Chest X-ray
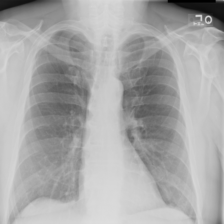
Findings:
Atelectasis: negative
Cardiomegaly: negative
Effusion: negative
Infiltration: negative
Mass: negative
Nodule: negative
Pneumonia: negative
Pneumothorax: negative
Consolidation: negative
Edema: negative
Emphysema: negative
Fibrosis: negative
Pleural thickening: negative
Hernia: negative